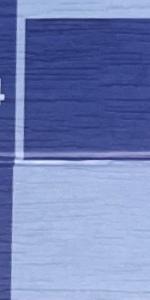
Label: Empty